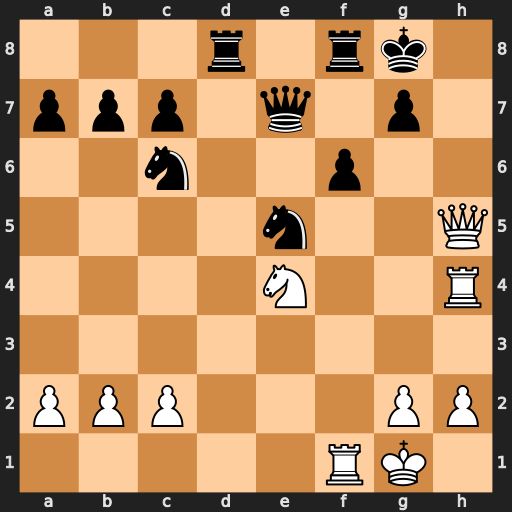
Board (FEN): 3r1rk1/ppp1q1p1/2n2p2/4n2Q/4N2R/8/PPP3PP/5RK1
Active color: w
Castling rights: -
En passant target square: -
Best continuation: Ng5 Nf3+ Nxf3 Qe3+ Kh1